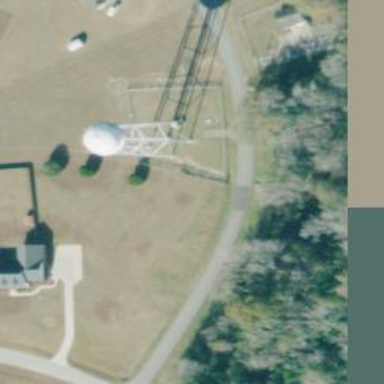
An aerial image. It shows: Water tower that is man-made.